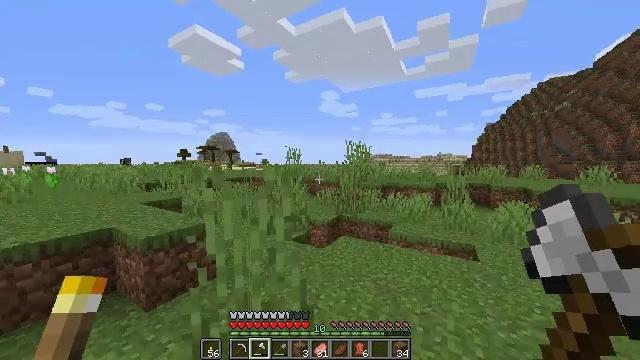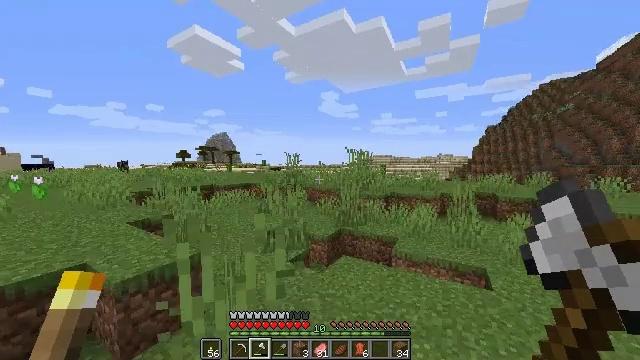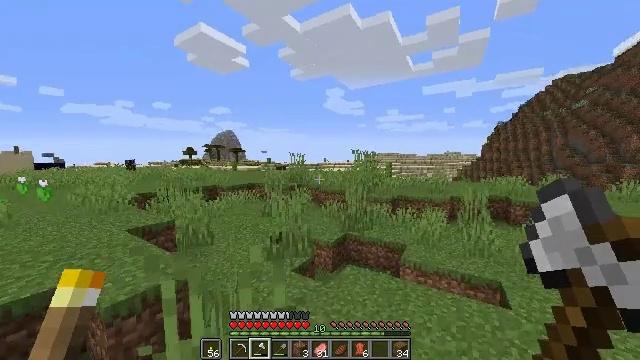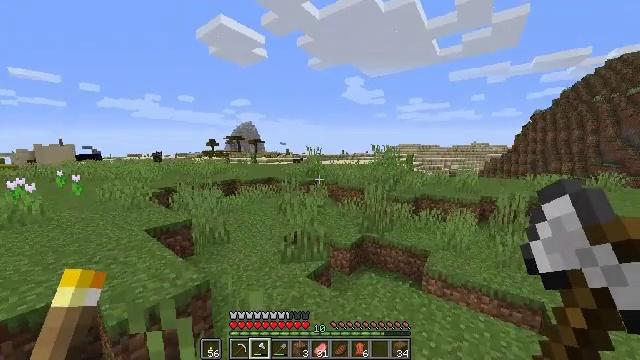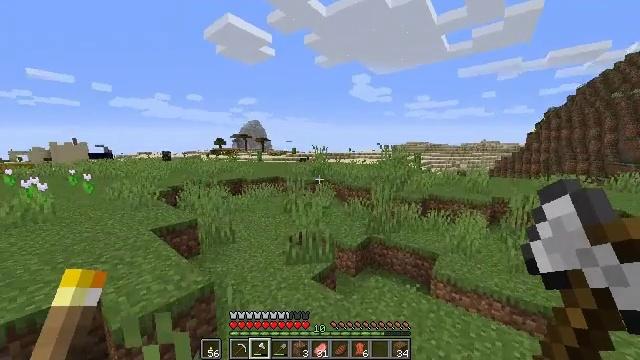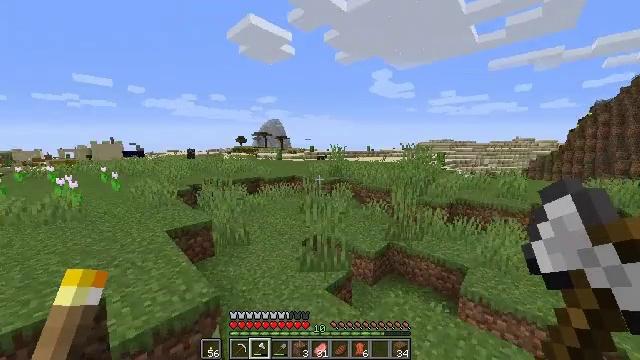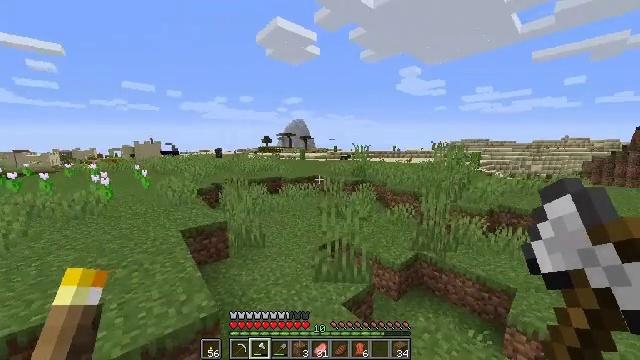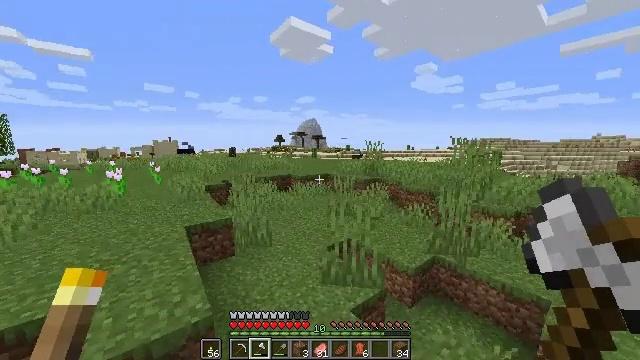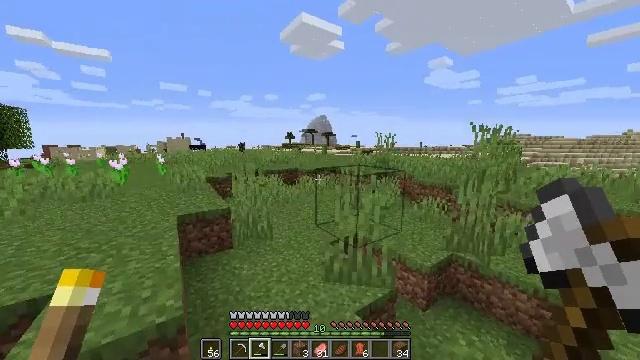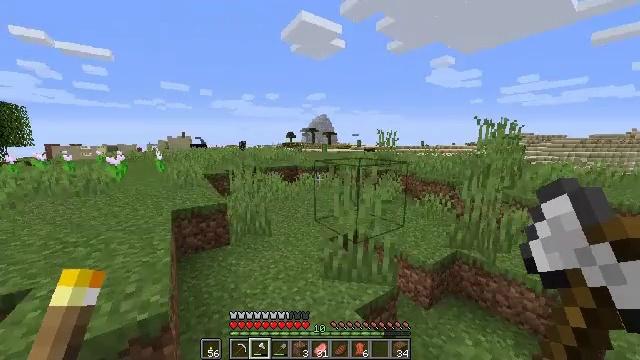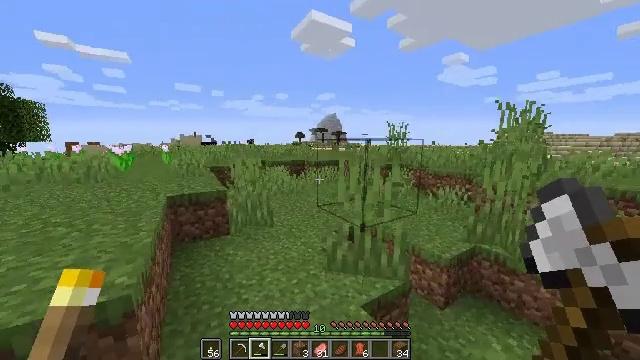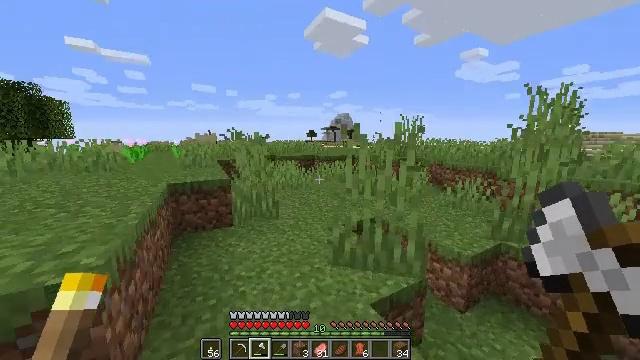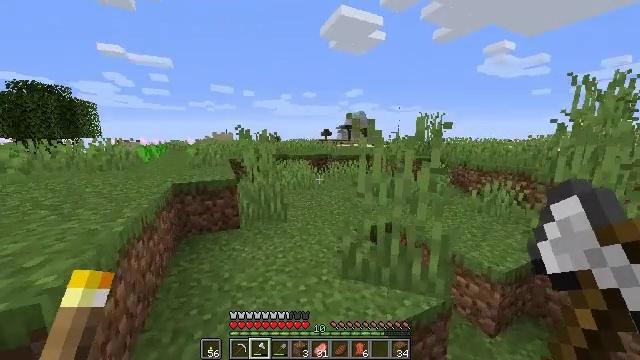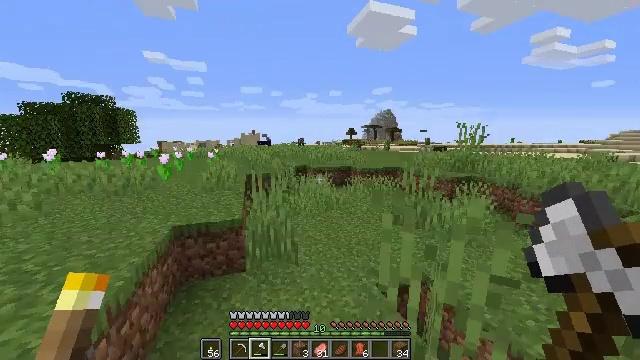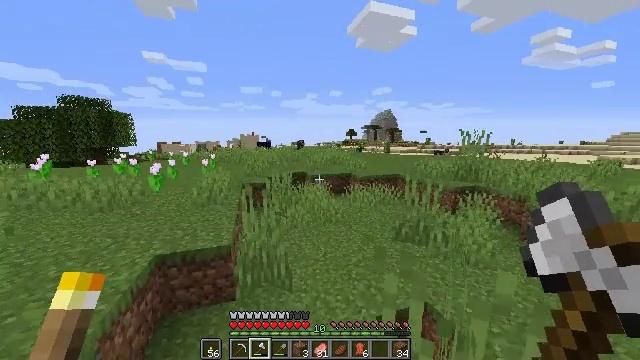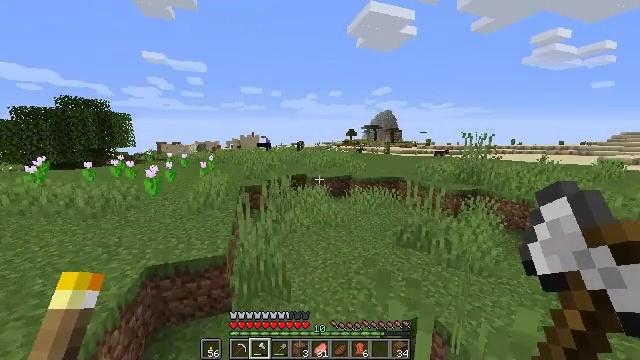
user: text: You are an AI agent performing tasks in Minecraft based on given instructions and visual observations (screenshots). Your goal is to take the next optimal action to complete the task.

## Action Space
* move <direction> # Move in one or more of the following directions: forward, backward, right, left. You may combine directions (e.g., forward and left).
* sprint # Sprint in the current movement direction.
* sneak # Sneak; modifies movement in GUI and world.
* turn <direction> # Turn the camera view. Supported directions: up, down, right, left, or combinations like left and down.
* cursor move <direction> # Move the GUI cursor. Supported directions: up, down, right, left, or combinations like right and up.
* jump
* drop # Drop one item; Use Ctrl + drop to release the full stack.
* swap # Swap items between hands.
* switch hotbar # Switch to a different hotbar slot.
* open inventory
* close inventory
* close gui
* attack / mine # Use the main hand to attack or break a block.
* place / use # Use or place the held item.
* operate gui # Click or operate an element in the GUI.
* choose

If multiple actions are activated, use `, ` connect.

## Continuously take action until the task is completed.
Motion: motion action
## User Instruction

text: Attack the hay block to get hay.
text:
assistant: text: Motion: move forward, sprint, jump
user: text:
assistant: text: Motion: move forward, sprint, turn left, jump
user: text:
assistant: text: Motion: move forward, sprint, turn left and down, jump
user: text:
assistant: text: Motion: move forward, sprint, turn left, jump
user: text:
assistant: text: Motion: move forward, sprint, turn left, jump
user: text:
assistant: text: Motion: move forward, sprint, turn left, jump
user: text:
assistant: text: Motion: move forward, sprint, turn left, jump
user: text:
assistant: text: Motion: move forward, sprint, turn left, jump
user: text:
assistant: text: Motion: move forward, sprint, jump
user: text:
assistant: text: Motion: move forward, sprint, turn left, jump
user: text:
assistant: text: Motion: move forward, sprint, turn left, jump
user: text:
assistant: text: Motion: move forward, sprint, turn left, jump
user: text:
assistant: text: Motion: move forward and move left, sprint, turn left, jump
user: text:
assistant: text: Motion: move forward and move left, sprint, jump
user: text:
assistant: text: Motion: move forward and move left, sprint, jump
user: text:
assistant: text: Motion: move forward and move left, sprint, jump
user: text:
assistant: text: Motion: move forward, sprint, jump
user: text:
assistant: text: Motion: move forward, sprint, jump
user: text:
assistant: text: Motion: move forward, sprint, jump
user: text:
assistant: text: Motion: move forward, sprint, jump
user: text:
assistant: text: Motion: move forward, sprint, jump
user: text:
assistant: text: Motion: move forward, sprint, turn left, jump
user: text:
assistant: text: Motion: move forward, sprint, turn left and down, jump
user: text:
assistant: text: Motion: move forward, sprint, turn left, jump
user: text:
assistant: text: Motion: move forward, sprint, turn left, jump
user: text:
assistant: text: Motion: move forward, sprint, turn left, jump
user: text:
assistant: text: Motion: move forward, sprint, jump
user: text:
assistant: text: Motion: move forward and move left, sprint, jump
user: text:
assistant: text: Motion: move forward and move left, sprint, jump
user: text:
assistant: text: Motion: move forward and move left, sprint, jump